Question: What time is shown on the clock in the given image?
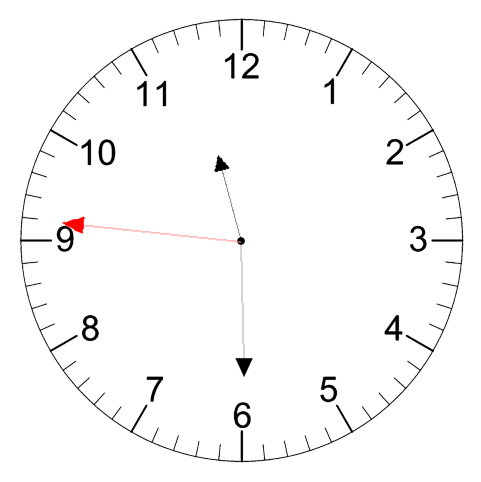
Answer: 11:29:46